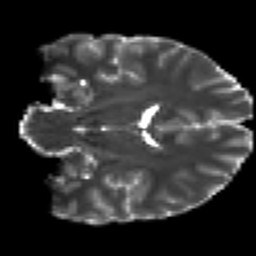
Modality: T2w
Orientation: coronal
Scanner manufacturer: siemens
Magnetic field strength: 3 T
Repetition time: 7.8 s
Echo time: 0.09 s